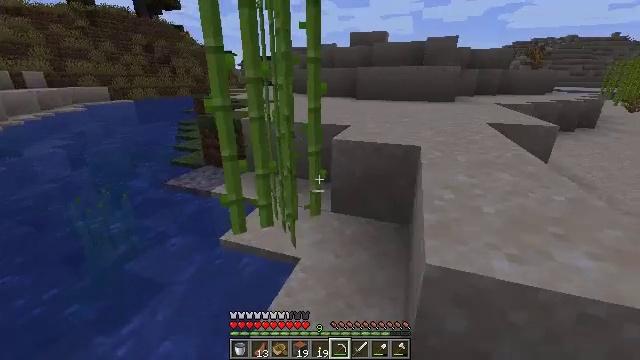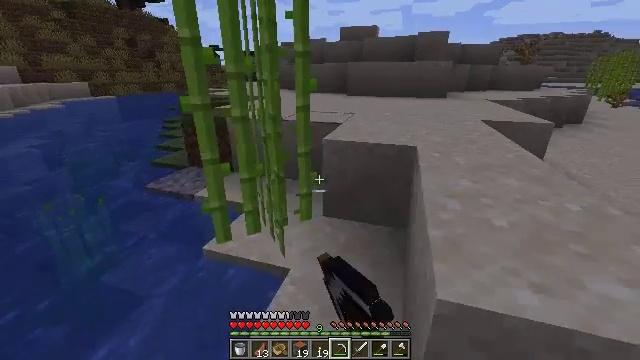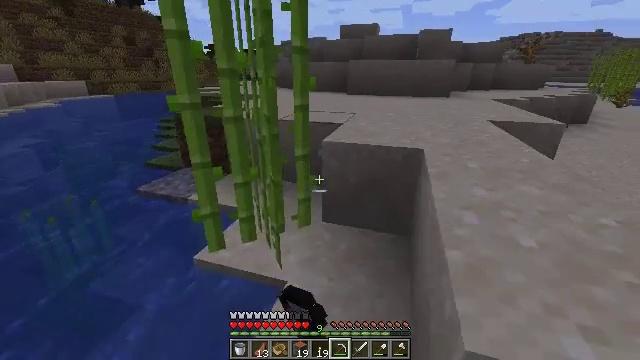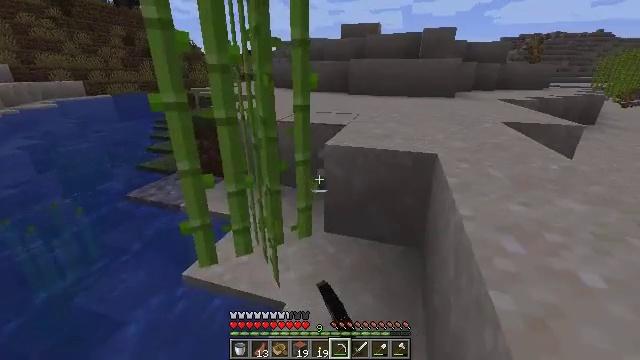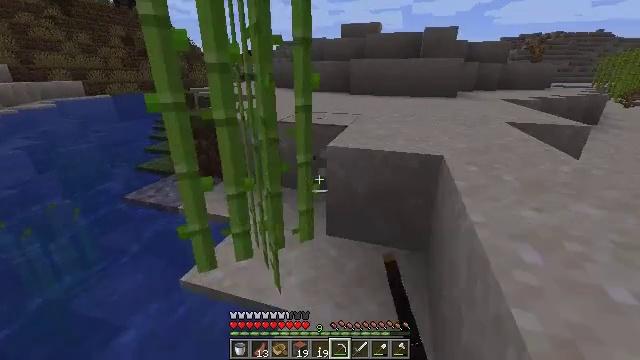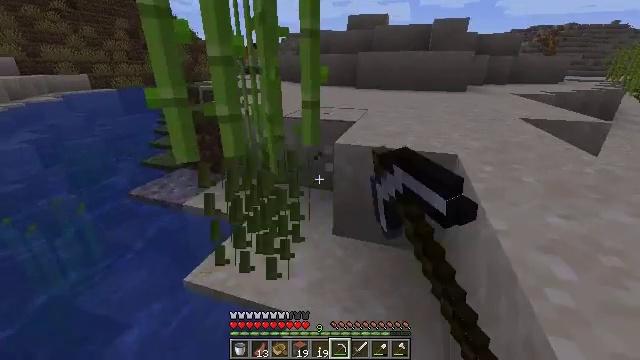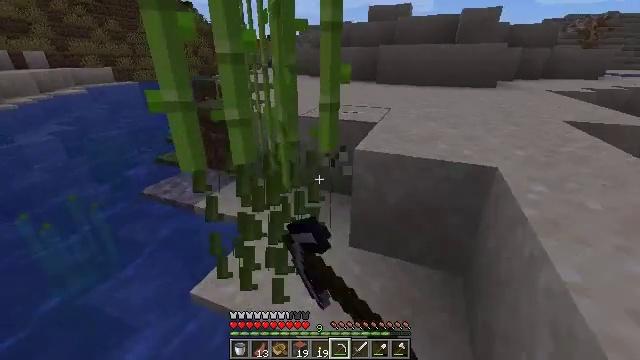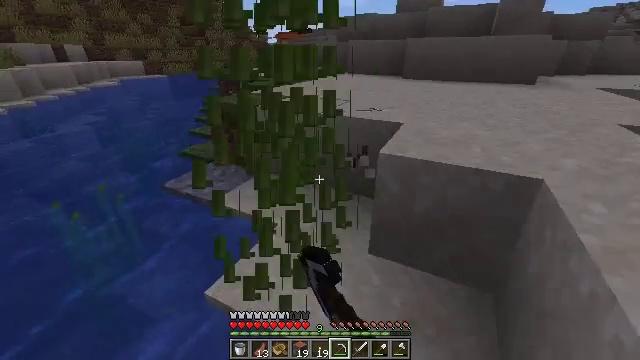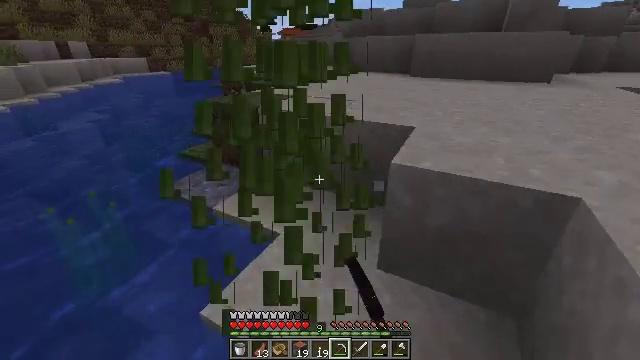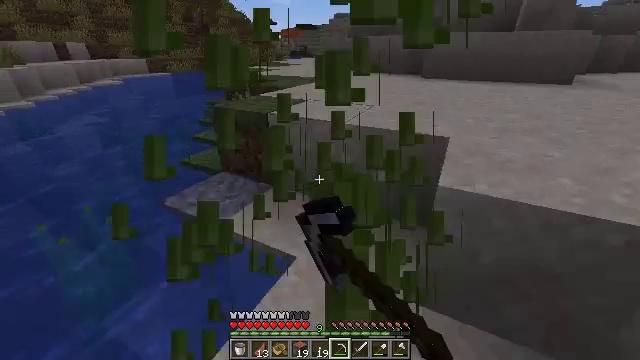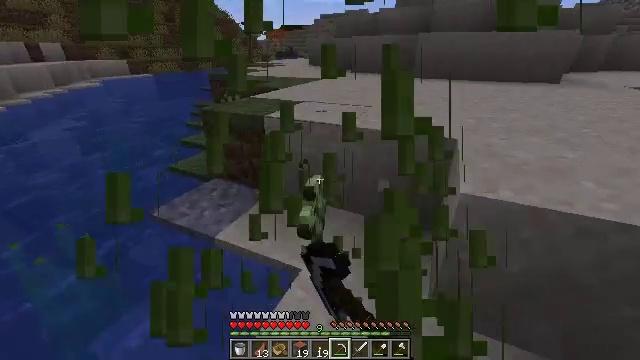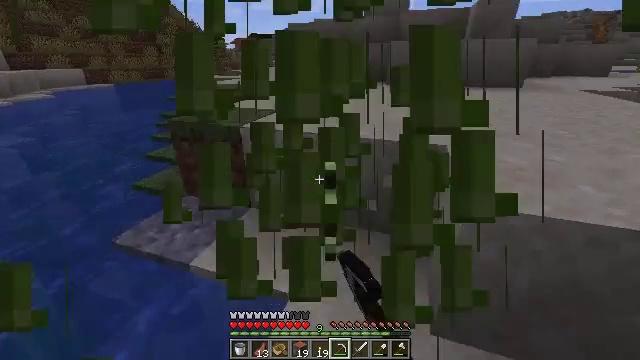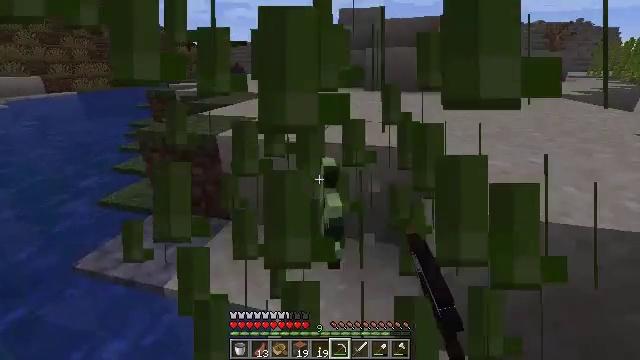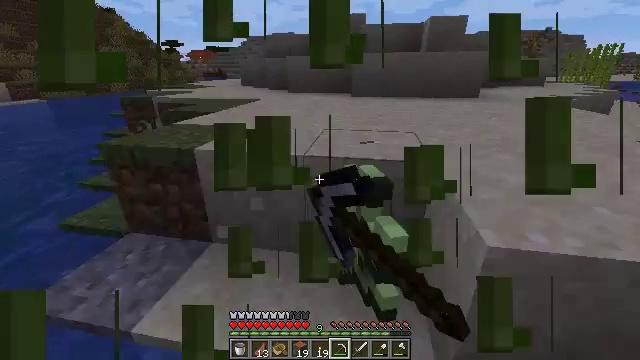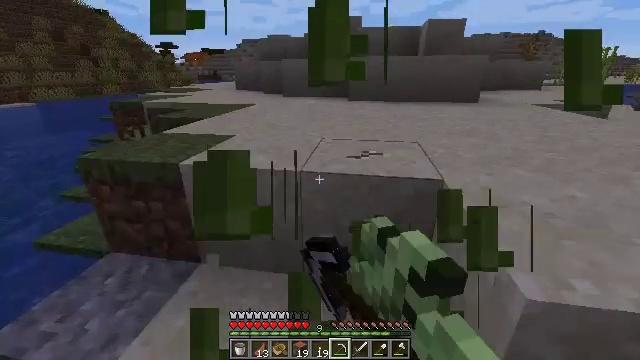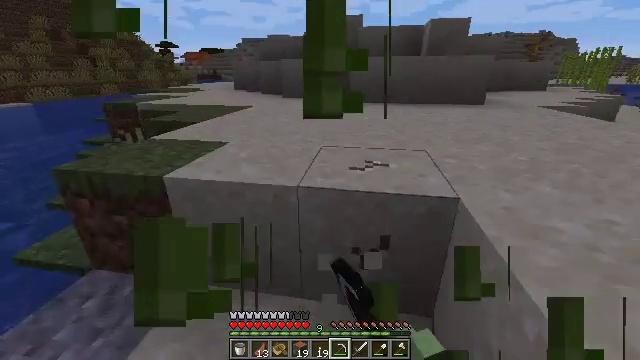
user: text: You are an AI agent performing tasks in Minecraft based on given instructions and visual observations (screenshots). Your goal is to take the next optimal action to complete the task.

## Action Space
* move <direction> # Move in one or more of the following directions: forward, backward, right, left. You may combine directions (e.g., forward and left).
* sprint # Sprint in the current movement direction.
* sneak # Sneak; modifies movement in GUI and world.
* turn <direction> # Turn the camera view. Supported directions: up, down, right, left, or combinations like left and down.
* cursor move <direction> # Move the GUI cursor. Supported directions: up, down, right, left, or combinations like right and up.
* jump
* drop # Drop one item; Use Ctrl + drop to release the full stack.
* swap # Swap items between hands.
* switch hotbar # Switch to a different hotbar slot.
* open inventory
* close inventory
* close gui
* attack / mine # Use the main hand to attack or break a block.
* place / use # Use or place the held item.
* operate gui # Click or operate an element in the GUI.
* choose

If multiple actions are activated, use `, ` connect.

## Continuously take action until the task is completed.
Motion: motion action
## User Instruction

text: Cut down the sugar cane stalks.
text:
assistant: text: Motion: move forward, turn right, attack / mine
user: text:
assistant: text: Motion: move forward, attack / mine
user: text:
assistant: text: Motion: move forward, attack / mine
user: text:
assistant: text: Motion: move forward, attack / mine
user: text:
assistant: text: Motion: move forward, turn left and down, attack / mine
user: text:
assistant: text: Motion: move forward, turn left and down, attack / mine
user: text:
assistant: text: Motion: move forward, turn left and down, attack / mine
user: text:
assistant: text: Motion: move forward and move left, attack / mine
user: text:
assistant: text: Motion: move forward and move left, attack / mine
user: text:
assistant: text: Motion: move forward and move left, turn right, attack / mine
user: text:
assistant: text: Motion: move forward, turn right and up, attack / mine
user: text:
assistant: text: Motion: move forward, turn right and up, attack / mine
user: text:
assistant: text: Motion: move forward, turn right and up, attack / mine
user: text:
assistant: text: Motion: move forward, attack / mine
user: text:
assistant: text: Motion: move forward, attack / mine
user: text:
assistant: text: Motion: move forward, attack / mine
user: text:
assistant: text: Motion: move forward, attack / mine
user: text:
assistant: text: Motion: move forward, jump
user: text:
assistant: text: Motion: move forward, jump
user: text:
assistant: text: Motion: move forward, jump
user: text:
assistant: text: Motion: move forward, jump
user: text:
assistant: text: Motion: move forward, jump
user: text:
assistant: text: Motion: move forward
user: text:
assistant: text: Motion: move forward
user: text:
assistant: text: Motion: move forward
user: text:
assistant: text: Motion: move forward
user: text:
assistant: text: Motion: move forward, turn right
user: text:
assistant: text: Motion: move forward, turn right and up
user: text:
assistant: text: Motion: move forward and move right, turn right and up
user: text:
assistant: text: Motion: move forward and move right